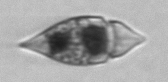
Label: Amphidinium